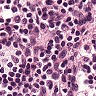
Metastatic tissue present: no